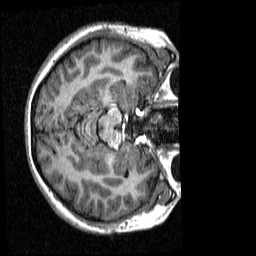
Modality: T1w
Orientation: axial